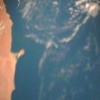
Label: water